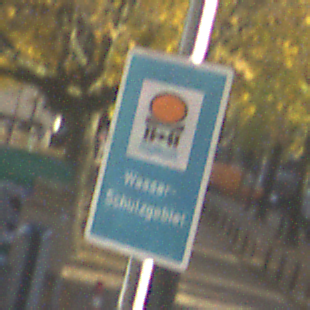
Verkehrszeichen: Wasserschutzgebiet
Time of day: SunriseSunset
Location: Outdoor (Urban)
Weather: PartlyCloudy
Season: Autumn
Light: Natural